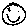
Label: smiley face